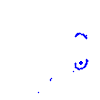
Particle: kaon